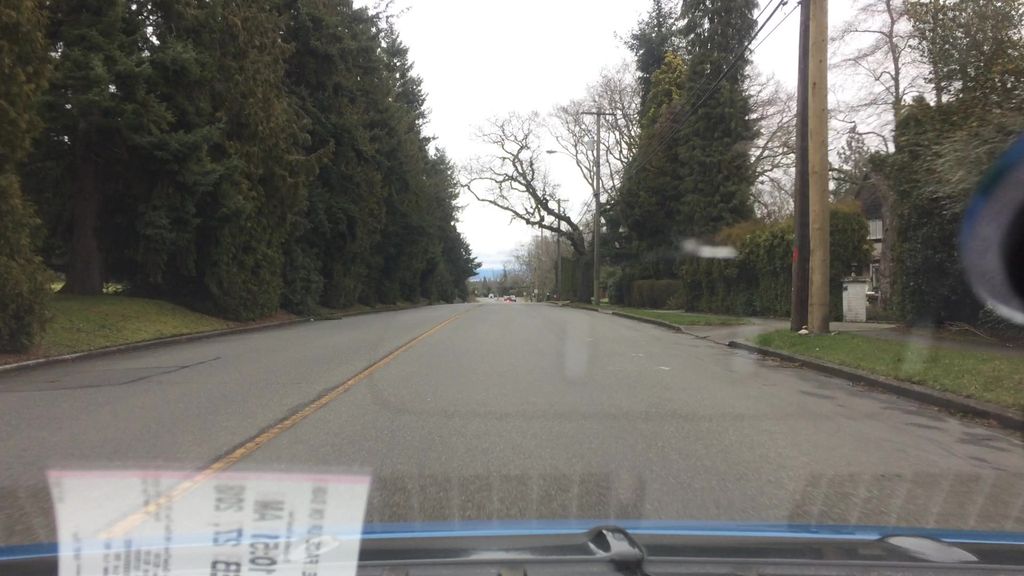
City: victoria